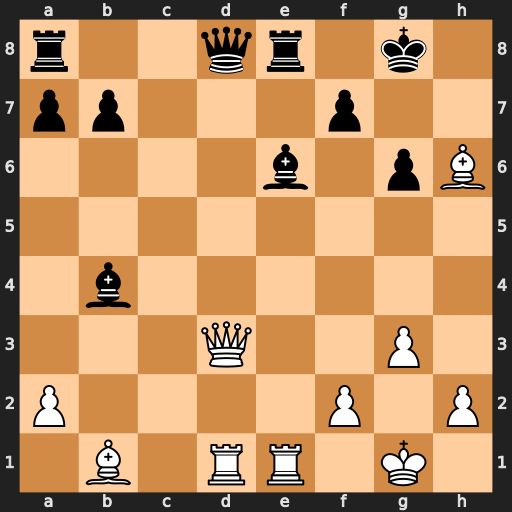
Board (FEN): r2qr1k1/pp3p2/4b1pB/8/1b6/3Q2P1/P4P1P/1B1RR1K1
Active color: w
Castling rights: -
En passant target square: -
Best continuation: Rxe6 Qxd3 Rxe8+ Rxe8 Bxd3